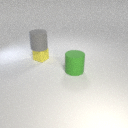
small yellow rubber cube to the left of large green rubber cylinder